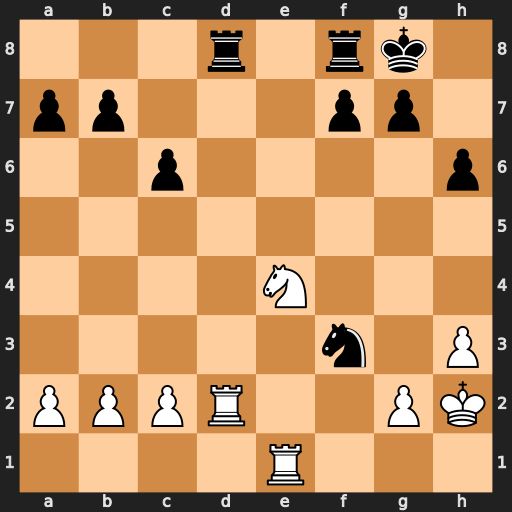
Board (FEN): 3r1rk1/pp3pp1/2p4p/8/4N3/5n1P/PPPR2PK/4R3
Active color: w
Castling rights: -
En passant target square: -
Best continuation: gxf3 Rxd2+ Nxd2